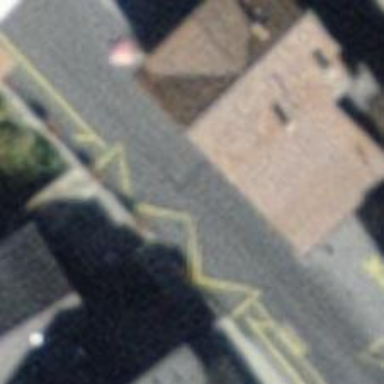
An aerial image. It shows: Public transport stop position.